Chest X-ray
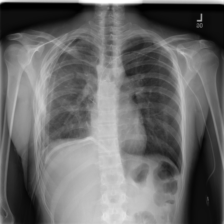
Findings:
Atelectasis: negative
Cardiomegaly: negative
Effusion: negative
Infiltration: negative
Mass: negative
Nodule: negative
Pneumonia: negative
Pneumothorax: positive
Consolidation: negative
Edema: negative
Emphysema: negative
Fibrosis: negative
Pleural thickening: negative
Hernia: negative